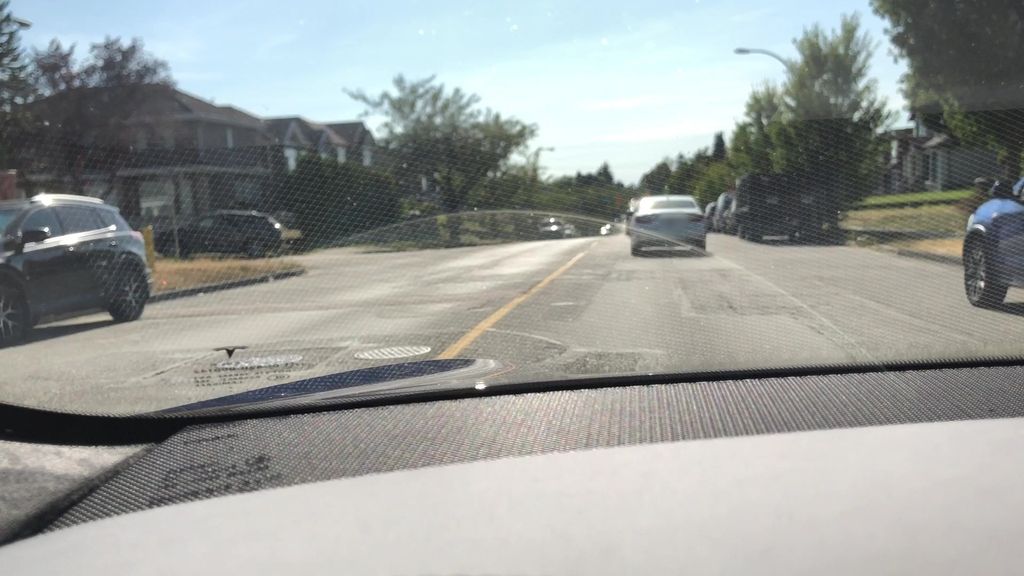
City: vancouver